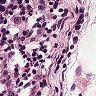
Metastatic tissue present: no